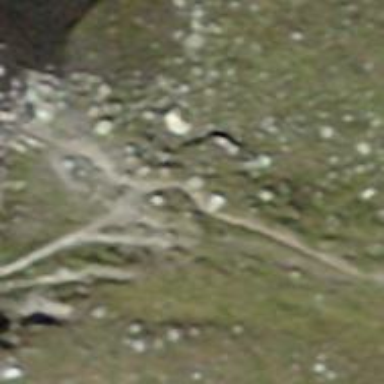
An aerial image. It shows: Unpaved path.